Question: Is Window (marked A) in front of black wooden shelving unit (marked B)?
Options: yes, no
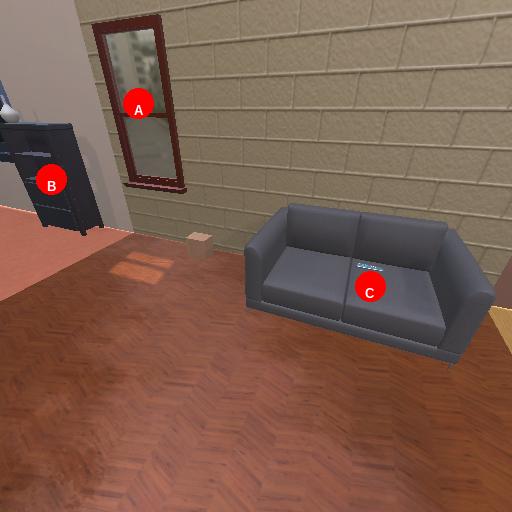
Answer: yes